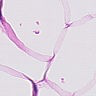
Metastatic tissue present: no